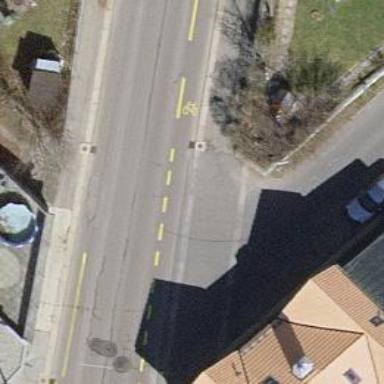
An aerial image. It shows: Road with steps.